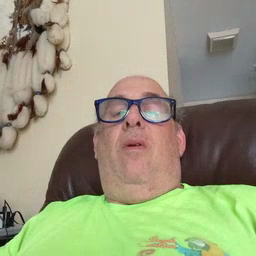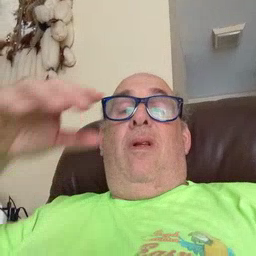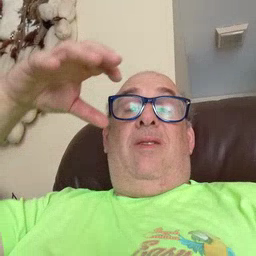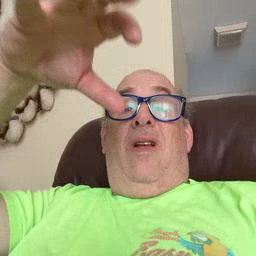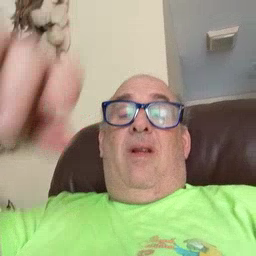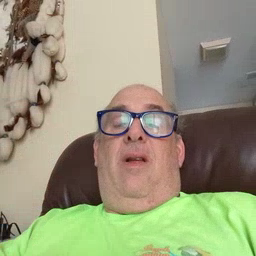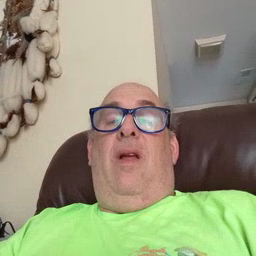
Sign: helicopter